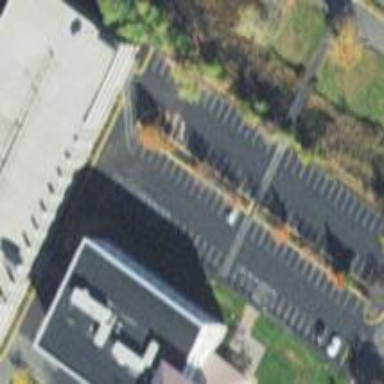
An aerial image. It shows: Parking area with surface.